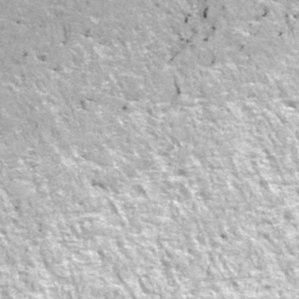
Label: frost